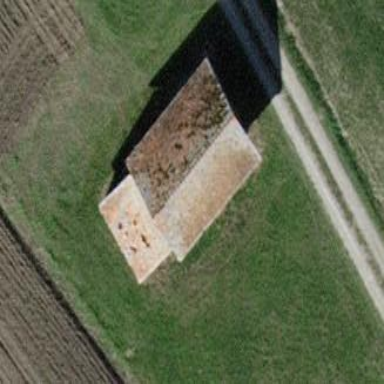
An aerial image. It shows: Shed building.